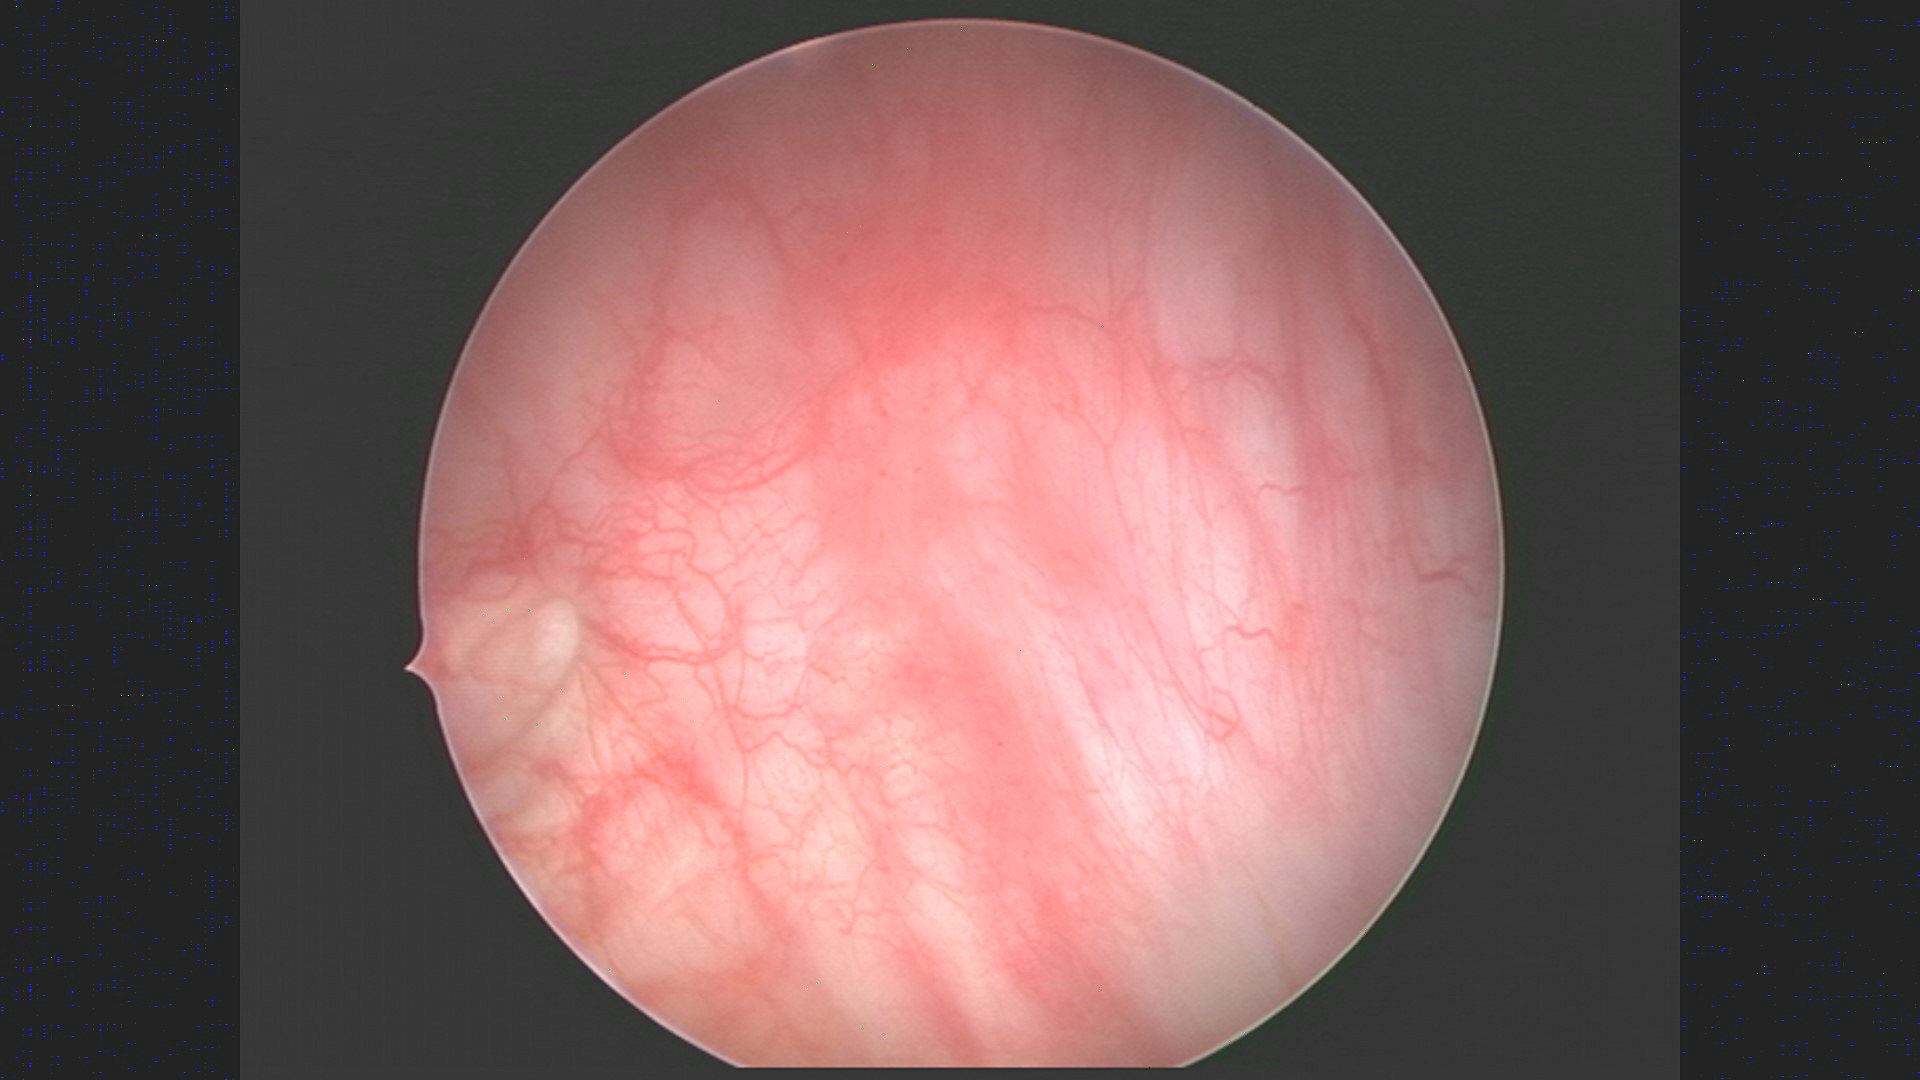
Modality: WLC
Class: Non-malignant
Subclass: BenignNOS
Lesion: L1
Morphology: Non-papillary
Bladder cancer association: No